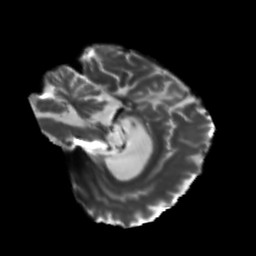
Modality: T2w
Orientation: sagittal
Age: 51
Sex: male
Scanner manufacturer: siemens
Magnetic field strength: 3 T
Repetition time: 5.25 s
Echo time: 0.08 s